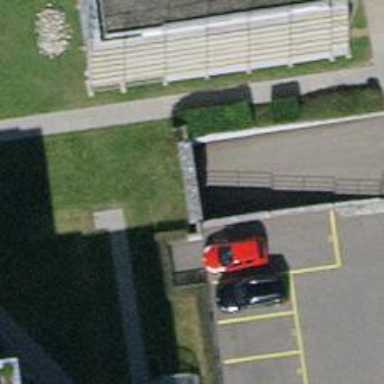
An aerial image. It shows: Parking entrance.